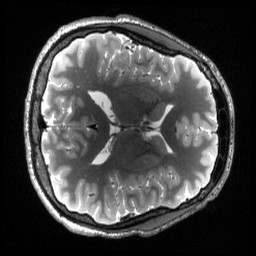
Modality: T2w
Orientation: axial
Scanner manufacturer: siemens
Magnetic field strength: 3 T
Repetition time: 3.2 s
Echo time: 0.563 s